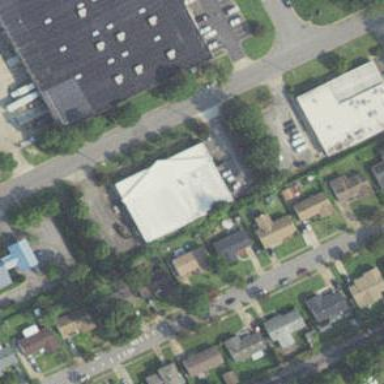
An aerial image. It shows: Commercial building.